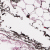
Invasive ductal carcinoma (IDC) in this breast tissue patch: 0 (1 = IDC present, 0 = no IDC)